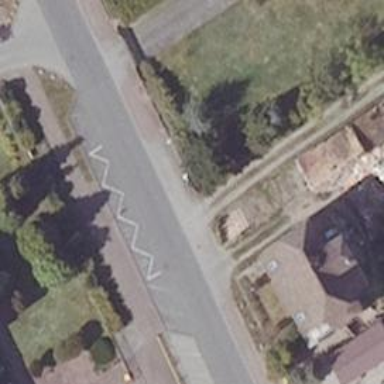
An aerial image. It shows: Asphalt road designated as living street.